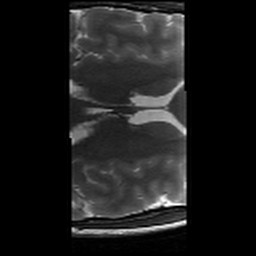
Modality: T2w
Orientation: axial
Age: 21
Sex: female
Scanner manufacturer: siemens
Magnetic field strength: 3 T
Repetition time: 8.02 s
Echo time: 0.08 s